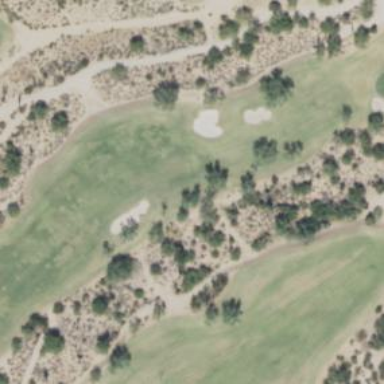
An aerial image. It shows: Golf hole.